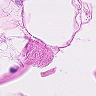
Metastatic tissue present: no